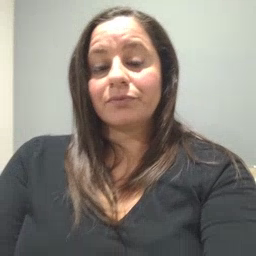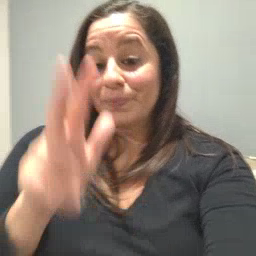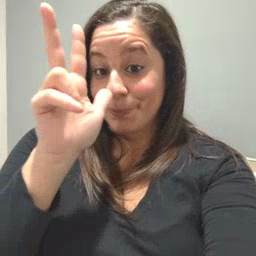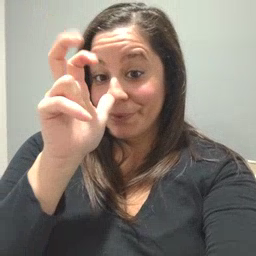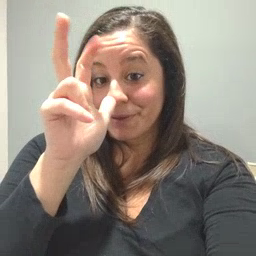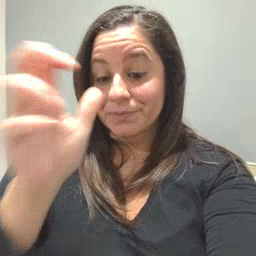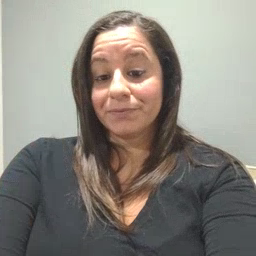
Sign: bug